Field crop: maize
Growth stage: 1
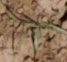
Species: lolium